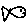
Label: fish